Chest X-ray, PA view. Patient: 65 years old, sex M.
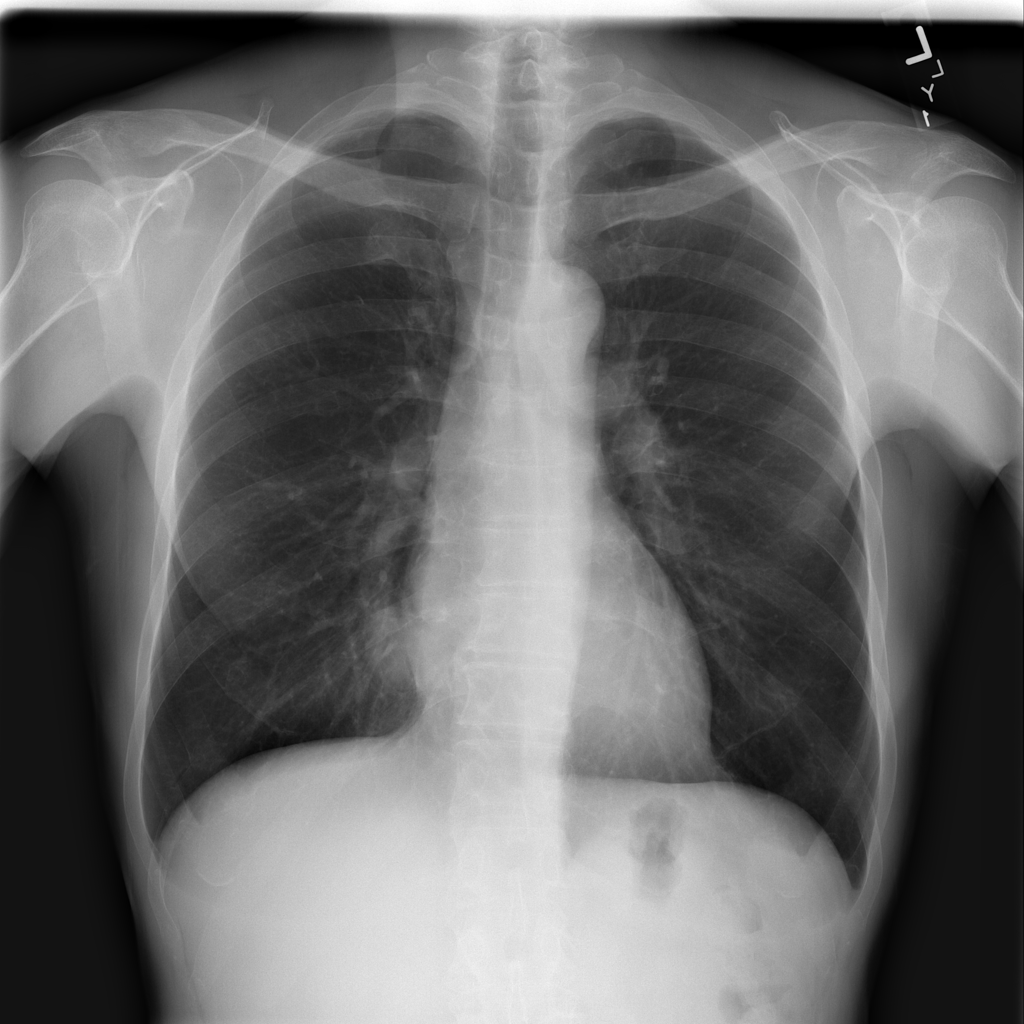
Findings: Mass